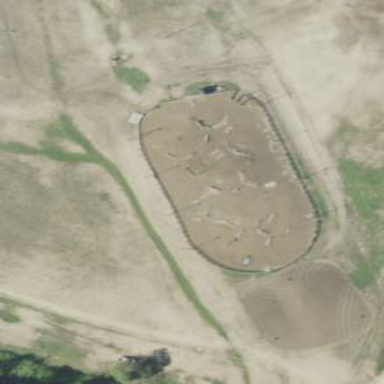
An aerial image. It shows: Equestrian pitch for leisure land use.